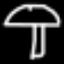
Label: mushroom